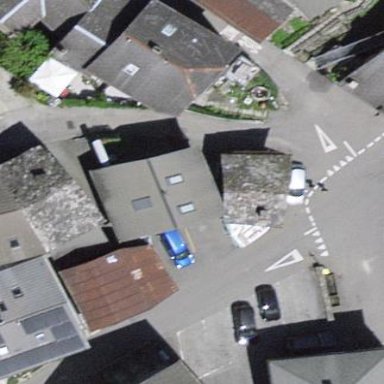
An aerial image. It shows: Simple and straightforward house.